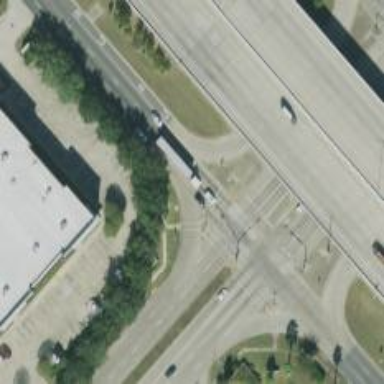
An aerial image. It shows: Frontage road connected to secondary link road.